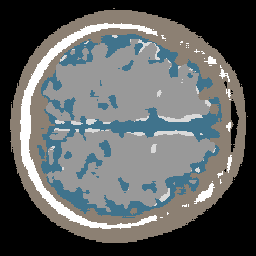
Label: no_lesion